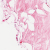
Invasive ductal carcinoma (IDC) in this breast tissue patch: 0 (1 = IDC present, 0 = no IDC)